Question: Consider this code below:
'''
<!doctype html>
<html>
<body>
<div style="background-color: yellow; width: 100vw; height: 100vh; text-align: center;">
<button style="display: block; margin-left: auto; margin-right: auto;">This is a button</button>
</div>
</body>
</html>
'''
I tried to run it in Chrome and Mozilla, it produces the output below:

However, when I tried to run it in android browser, the button is in the LEFT side, seems like margin-left and margin-right doesnt work on the android browser. Any idea why?
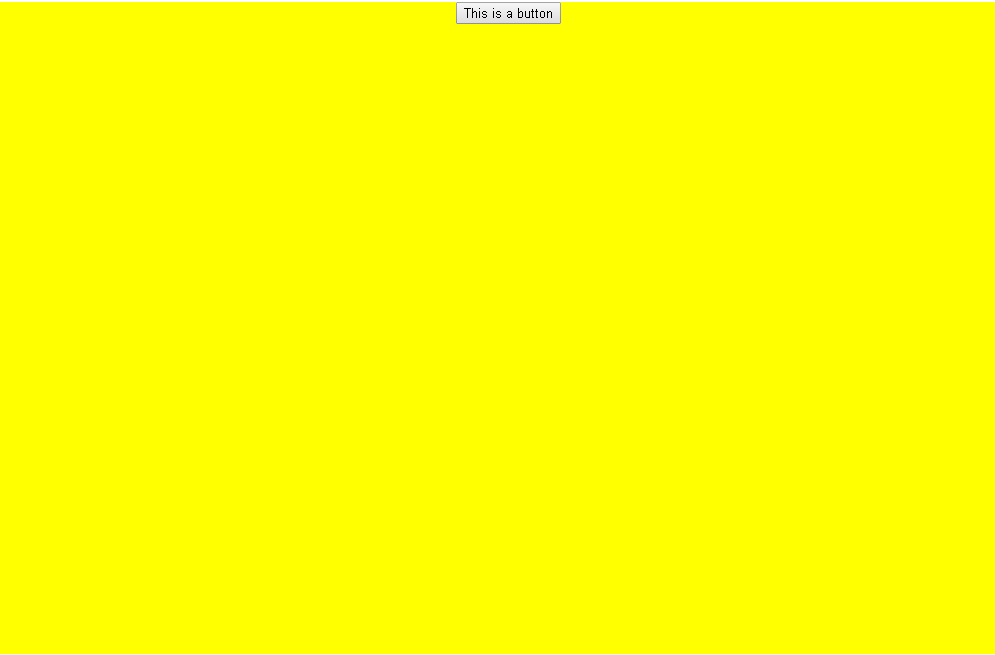
Answer: You need to refresh your browser a few times, it must've cached the css. It looks the way you expect on android 4.4.
To Clear cache on chrome for android:
1. Touch Chrome menu > Settings.
2. Touch (Advanced) Privacy.
3. Touch Clear browsing data.
If it still does not work with my demo then let me know what version and browser you're using on android.
UPDATE: (for those wondering)
This was solved by adding a width to the element that is being centered. In order for margin:auto; to work on some old browsers, in this case we added width:auto;
Demo to test <URL>.
<>

'''
<>
'''